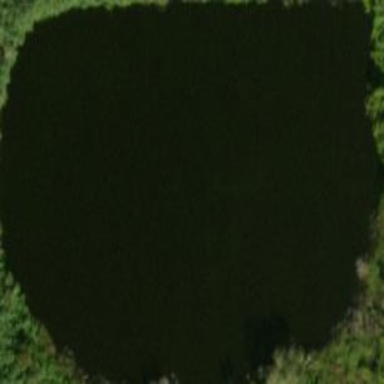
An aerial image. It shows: Pond surrounded by natural water.